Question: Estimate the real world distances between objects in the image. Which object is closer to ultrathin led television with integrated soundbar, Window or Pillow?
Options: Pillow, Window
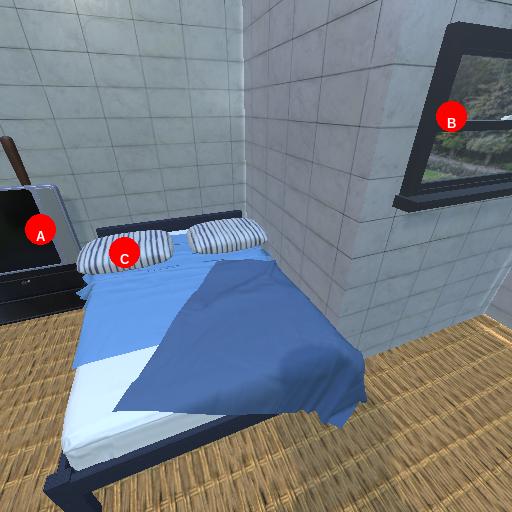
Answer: Pillow